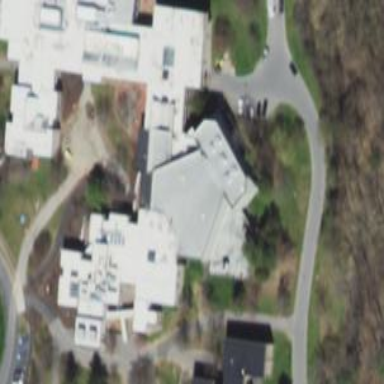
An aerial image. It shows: Arts centre located in building.